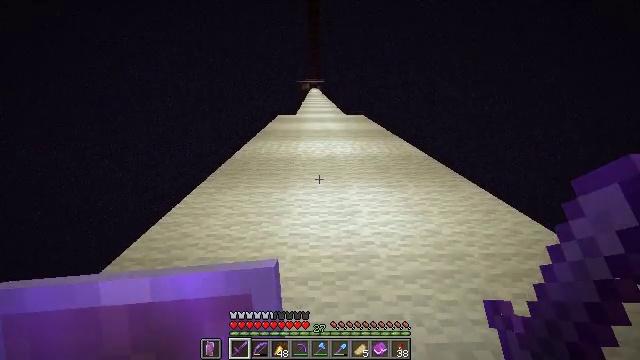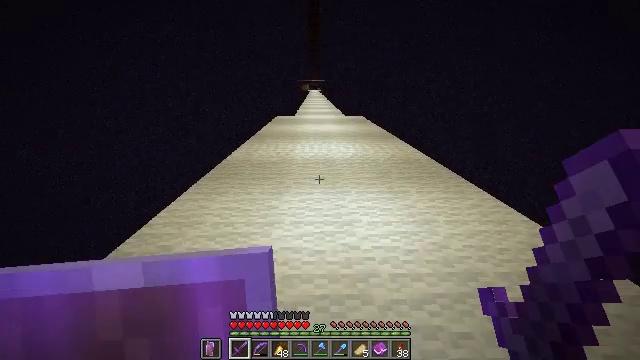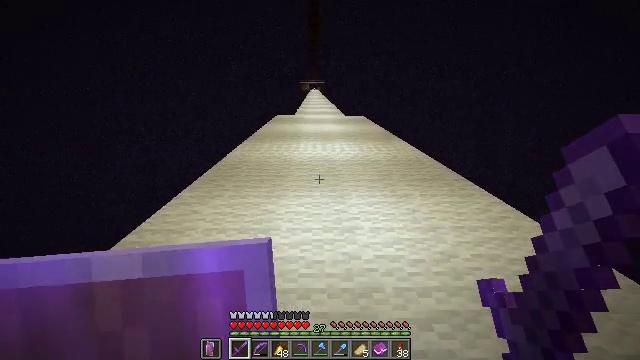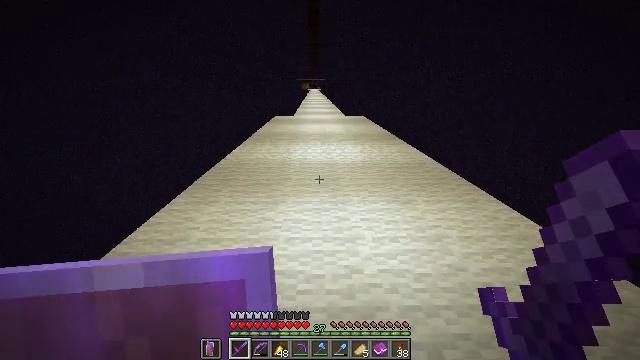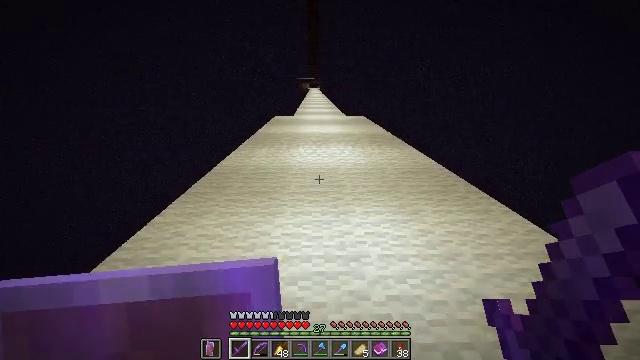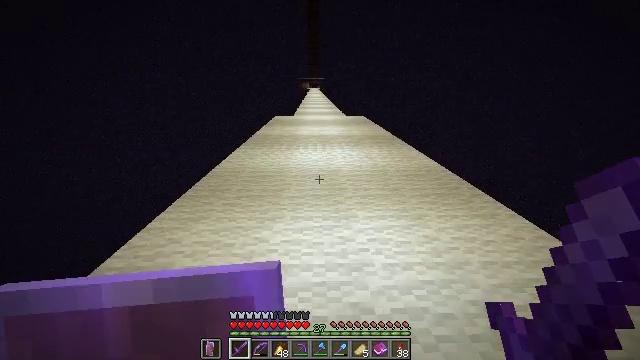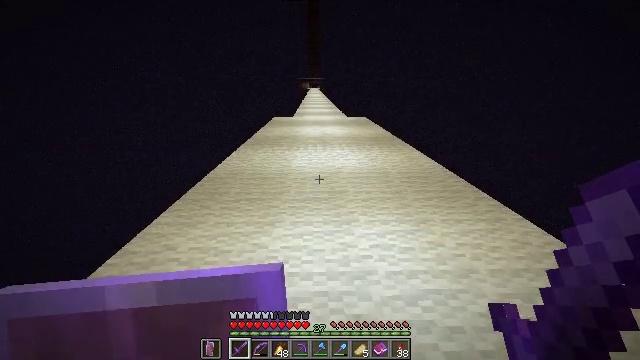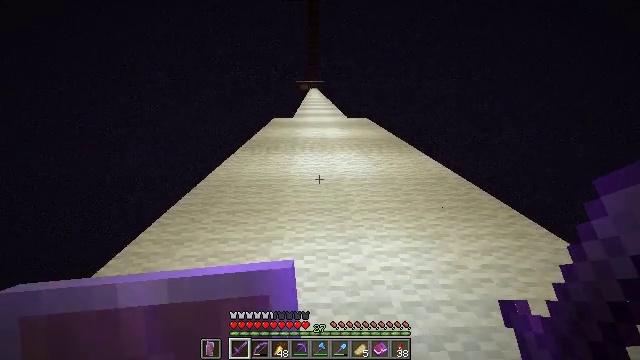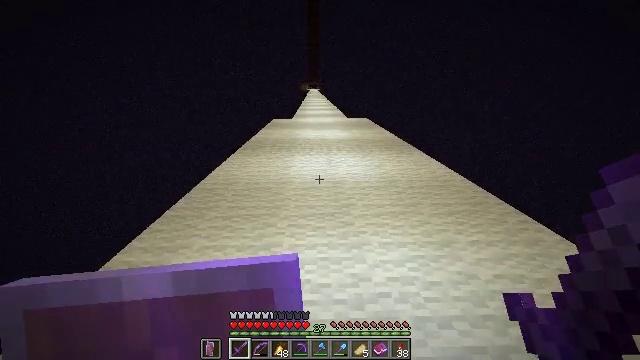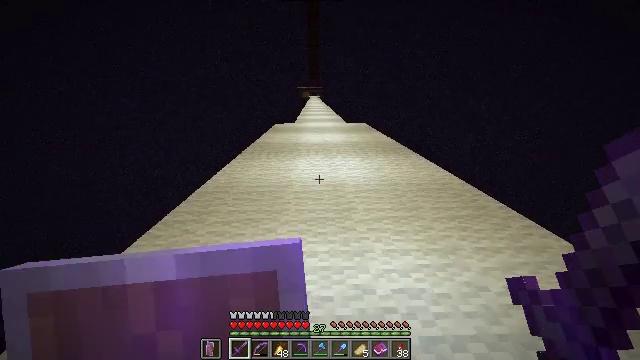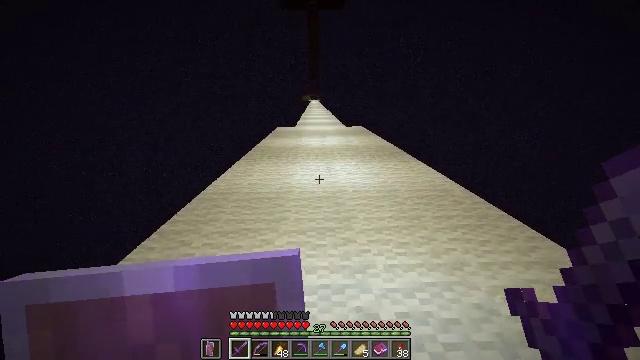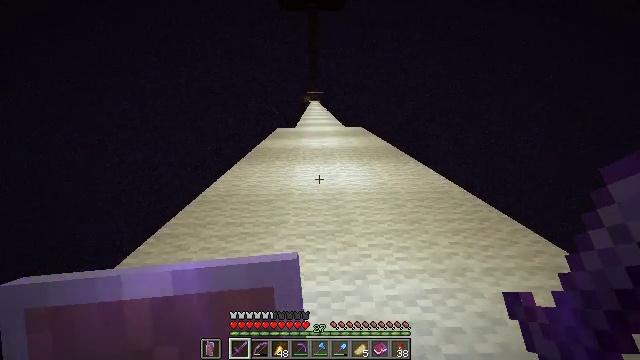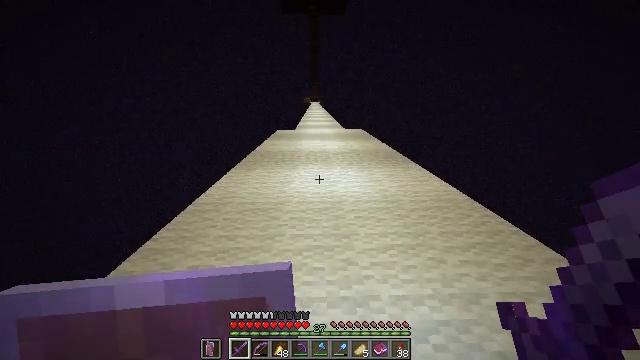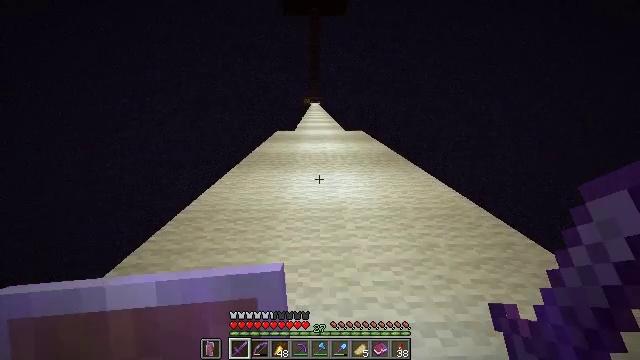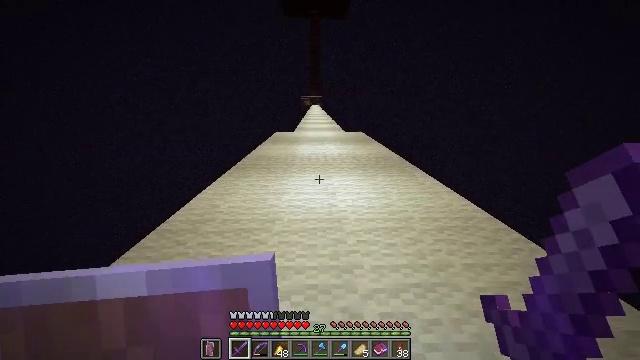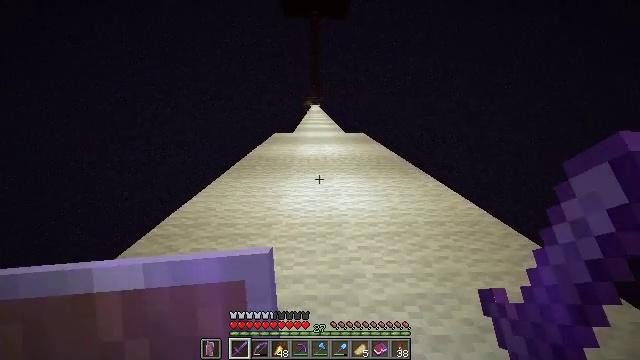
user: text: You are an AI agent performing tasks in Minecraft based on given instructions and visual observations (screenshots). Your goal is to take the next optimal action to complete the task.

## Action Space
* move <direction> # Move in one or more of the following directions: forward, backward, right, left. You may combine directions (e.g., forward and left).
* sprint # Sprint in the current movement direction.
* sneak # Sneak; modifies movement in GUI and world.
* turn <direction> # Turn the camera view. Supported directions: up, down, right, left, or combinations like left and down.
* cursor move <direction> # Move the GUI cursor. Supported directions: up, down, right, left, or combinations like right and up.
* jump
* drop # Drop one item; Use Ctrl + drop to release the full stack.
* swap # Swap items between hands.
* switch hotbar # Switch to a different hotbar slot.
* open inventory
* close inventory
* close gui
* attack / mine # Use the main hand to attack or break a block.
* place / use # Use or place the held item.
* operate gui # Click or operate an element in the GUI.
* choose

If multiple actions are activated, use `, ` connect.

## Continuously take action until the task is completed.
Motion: motion action
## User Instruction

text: Defeat an enderman.
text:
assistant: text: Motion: move forward
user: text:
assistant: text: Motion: move forward
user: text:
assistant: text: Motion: move forward
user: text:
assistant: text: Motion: move forward
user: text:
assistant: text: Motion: move forward
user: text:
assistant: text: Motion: move forward
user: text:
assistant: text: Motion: move forward
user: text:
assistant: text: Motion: move forward, sprint
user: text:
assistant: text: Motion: move forward, sprint
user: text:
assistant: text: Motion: move forward, sprint
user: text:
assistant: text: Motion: move forward, sprint
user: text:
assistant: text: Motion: move forward, sprint
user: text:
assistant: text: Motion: move forward, sprint
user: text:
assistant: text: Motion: move forward, sprint
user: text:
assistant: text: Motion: move forward, sprint
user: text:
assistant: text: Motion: move forward, sprint
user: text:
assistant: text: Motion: move forward, sprint
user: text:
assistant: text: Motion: move forward, sprint
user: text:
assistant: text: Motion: move forward, sprint
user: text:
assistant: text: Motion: move forward, sprint
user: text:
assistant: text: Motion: move forward, sprint
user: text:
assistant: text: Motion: move forward, sprint
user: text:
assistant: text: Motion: move forward, sprint
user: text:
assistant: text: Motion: move forward, sprint
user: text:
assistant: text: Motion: move forward, sprint
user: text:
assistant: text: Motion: move forward, sprint
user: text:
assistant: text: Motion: move forward, sprint
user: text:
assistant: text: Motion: move forward, sprint
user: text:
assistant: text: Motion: move forward, sprint
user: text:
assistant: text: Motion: move forward, sprint